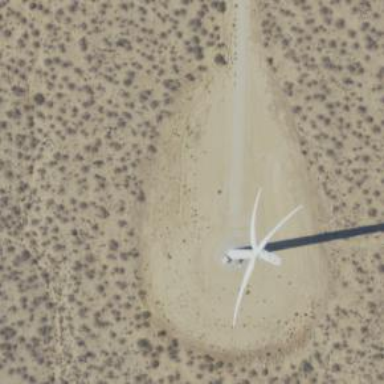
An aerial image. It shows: Wind generator powered by horizontal axis wind turbine.